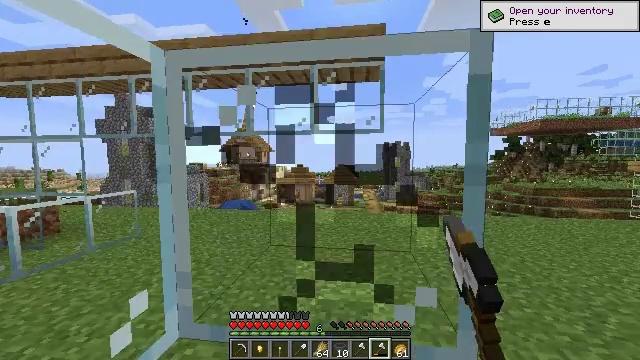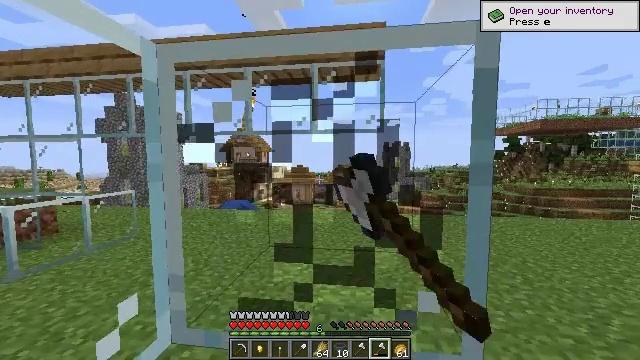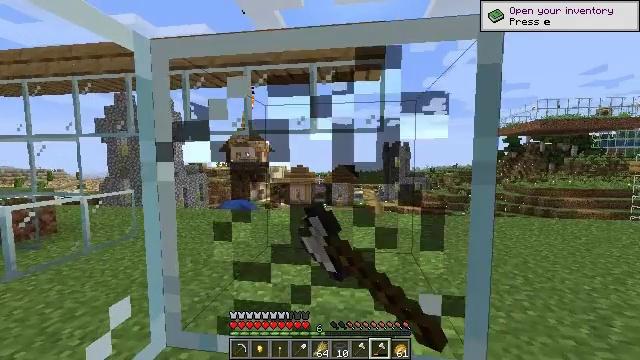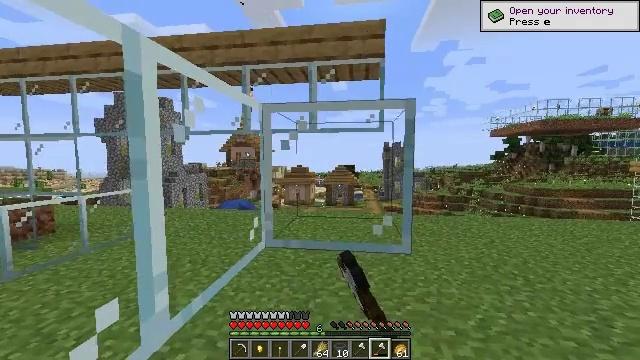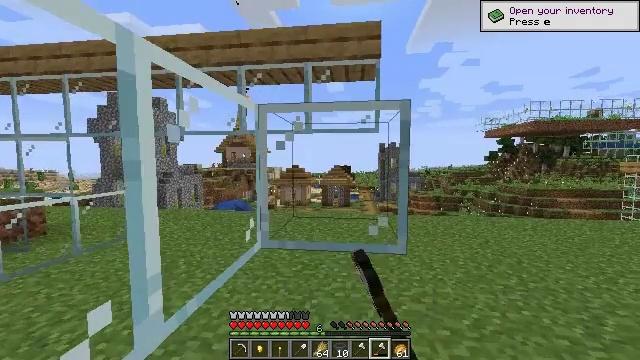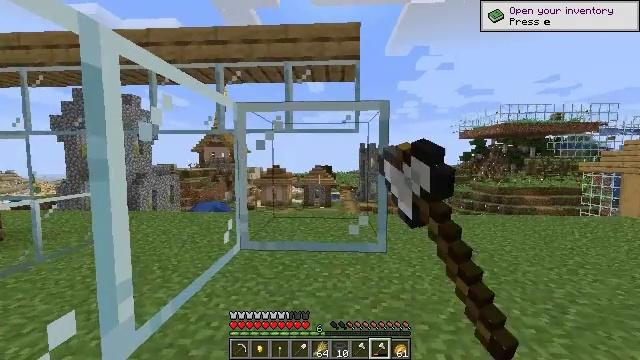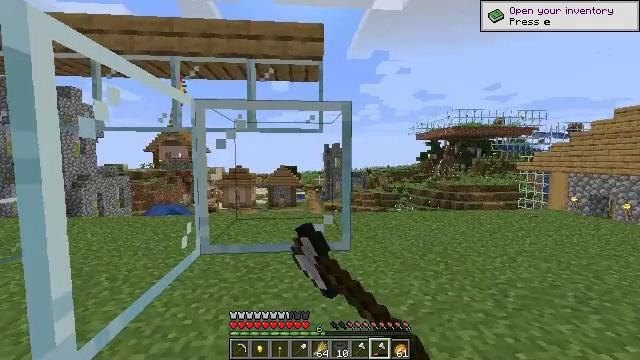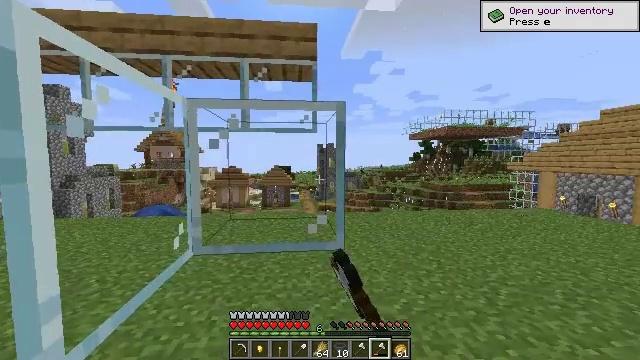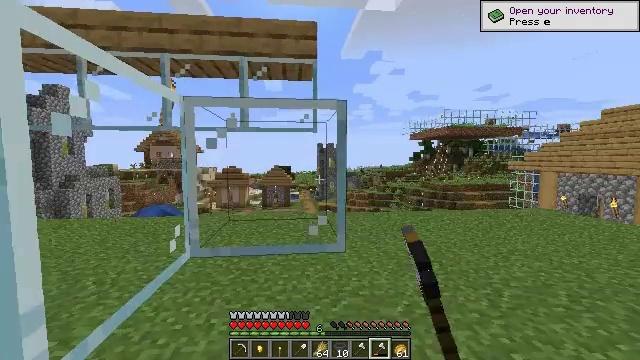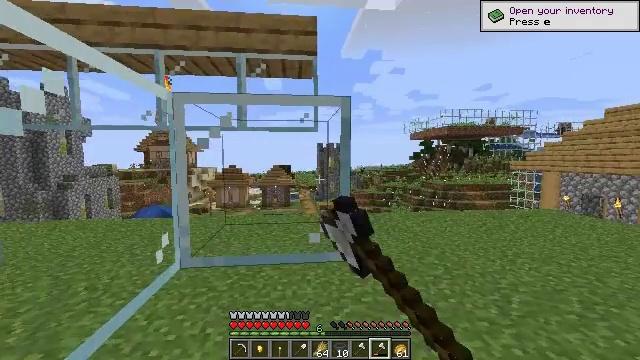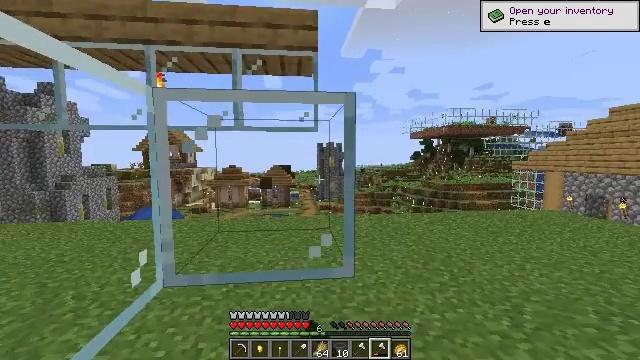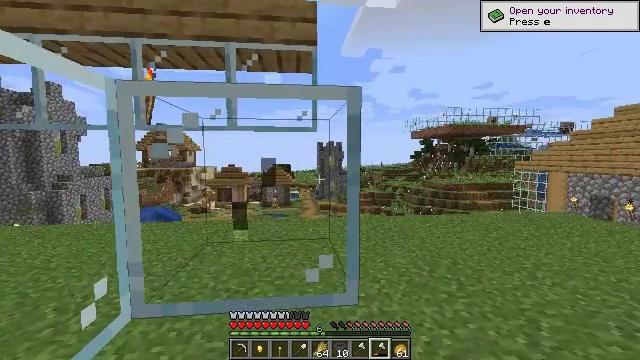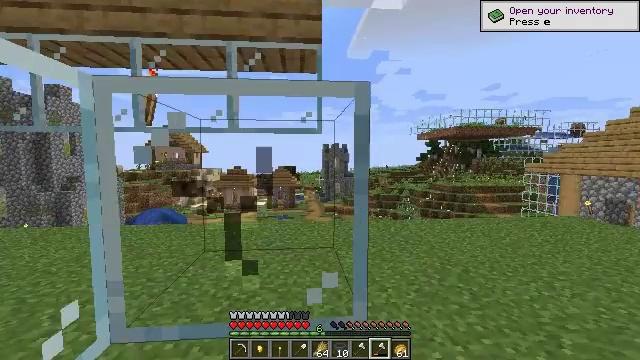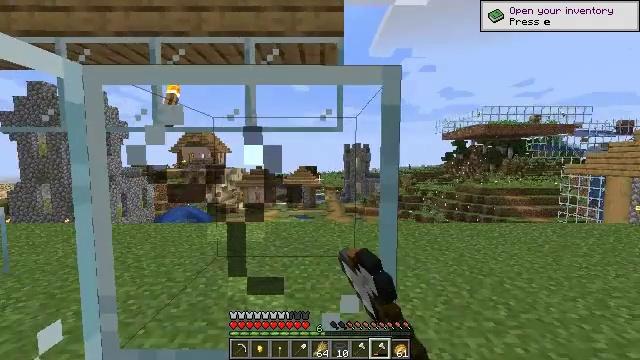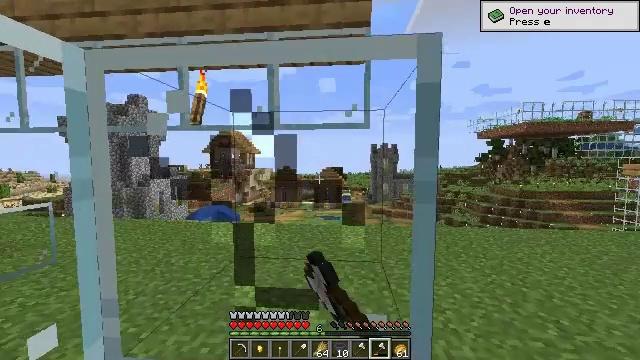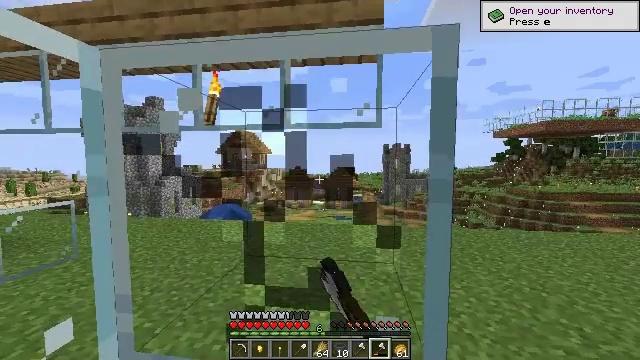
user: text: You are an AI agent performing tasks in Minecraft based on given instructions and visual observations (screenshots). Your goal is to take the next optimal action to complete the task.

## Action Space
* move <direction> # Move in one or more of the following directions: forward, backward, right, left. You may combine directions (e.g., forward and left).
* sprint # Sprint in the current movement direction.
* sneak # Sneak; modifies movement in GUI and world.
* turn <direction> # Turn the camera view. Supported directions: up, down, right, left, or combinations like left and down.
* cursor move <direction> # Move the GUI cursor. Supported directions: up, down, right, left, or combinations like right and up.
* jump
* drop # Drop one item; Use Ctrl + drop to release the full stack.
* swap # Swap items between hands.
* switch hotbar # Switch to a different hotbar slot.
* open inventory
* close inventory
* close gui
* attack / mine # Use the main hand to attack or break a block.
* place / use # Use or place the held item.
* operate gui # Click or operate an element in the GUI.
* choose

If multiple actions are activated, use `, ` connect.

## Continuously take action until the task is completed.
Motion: motion action
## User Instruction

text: Remove the glass to use the space.
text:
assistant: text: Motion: attack / mine
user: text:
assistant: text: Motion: attack / mine
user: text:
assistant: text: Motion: attack / mine
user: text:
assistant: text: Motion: attack / mine
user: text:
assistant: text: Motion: turn right, attack / mine
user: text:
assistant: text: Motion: turn right, attack / mine
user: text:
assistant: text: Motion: turn right, attack / mine
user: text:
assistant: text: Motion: move forward, attack / mine
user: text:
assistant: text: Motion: move forward, attack / mine
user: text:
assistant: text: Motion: move forward, attack / mine
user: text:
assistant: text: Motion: move forward, attack / mine
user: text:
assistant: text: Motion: move forward, turn left, attack / mine
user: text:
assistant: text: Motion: turn left, attack / mine
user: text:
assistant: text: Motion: turn left, attack / mine
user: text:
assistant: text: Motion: turn left, attack / mine
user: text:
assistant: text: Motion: attack / mine
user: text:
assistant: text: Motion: attack / mine
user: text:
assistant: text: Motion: attack / mine
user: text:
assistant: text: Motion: attack / mine
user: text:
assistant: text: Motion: attack / mine
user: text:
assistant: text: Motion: attack / mine
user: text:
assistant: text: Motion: move forward, attack / mine
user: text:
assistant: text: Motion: move forward, attack / mine
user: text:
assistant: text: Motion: move forward, attack / mine
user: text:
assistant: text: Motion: attack / mine
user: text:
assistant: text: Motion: attack / mine
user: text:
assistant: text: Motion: attack / mine
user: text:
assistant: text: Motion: attack / mine
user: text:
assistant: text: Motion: attack / mine
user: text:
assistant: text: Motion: attack / mine